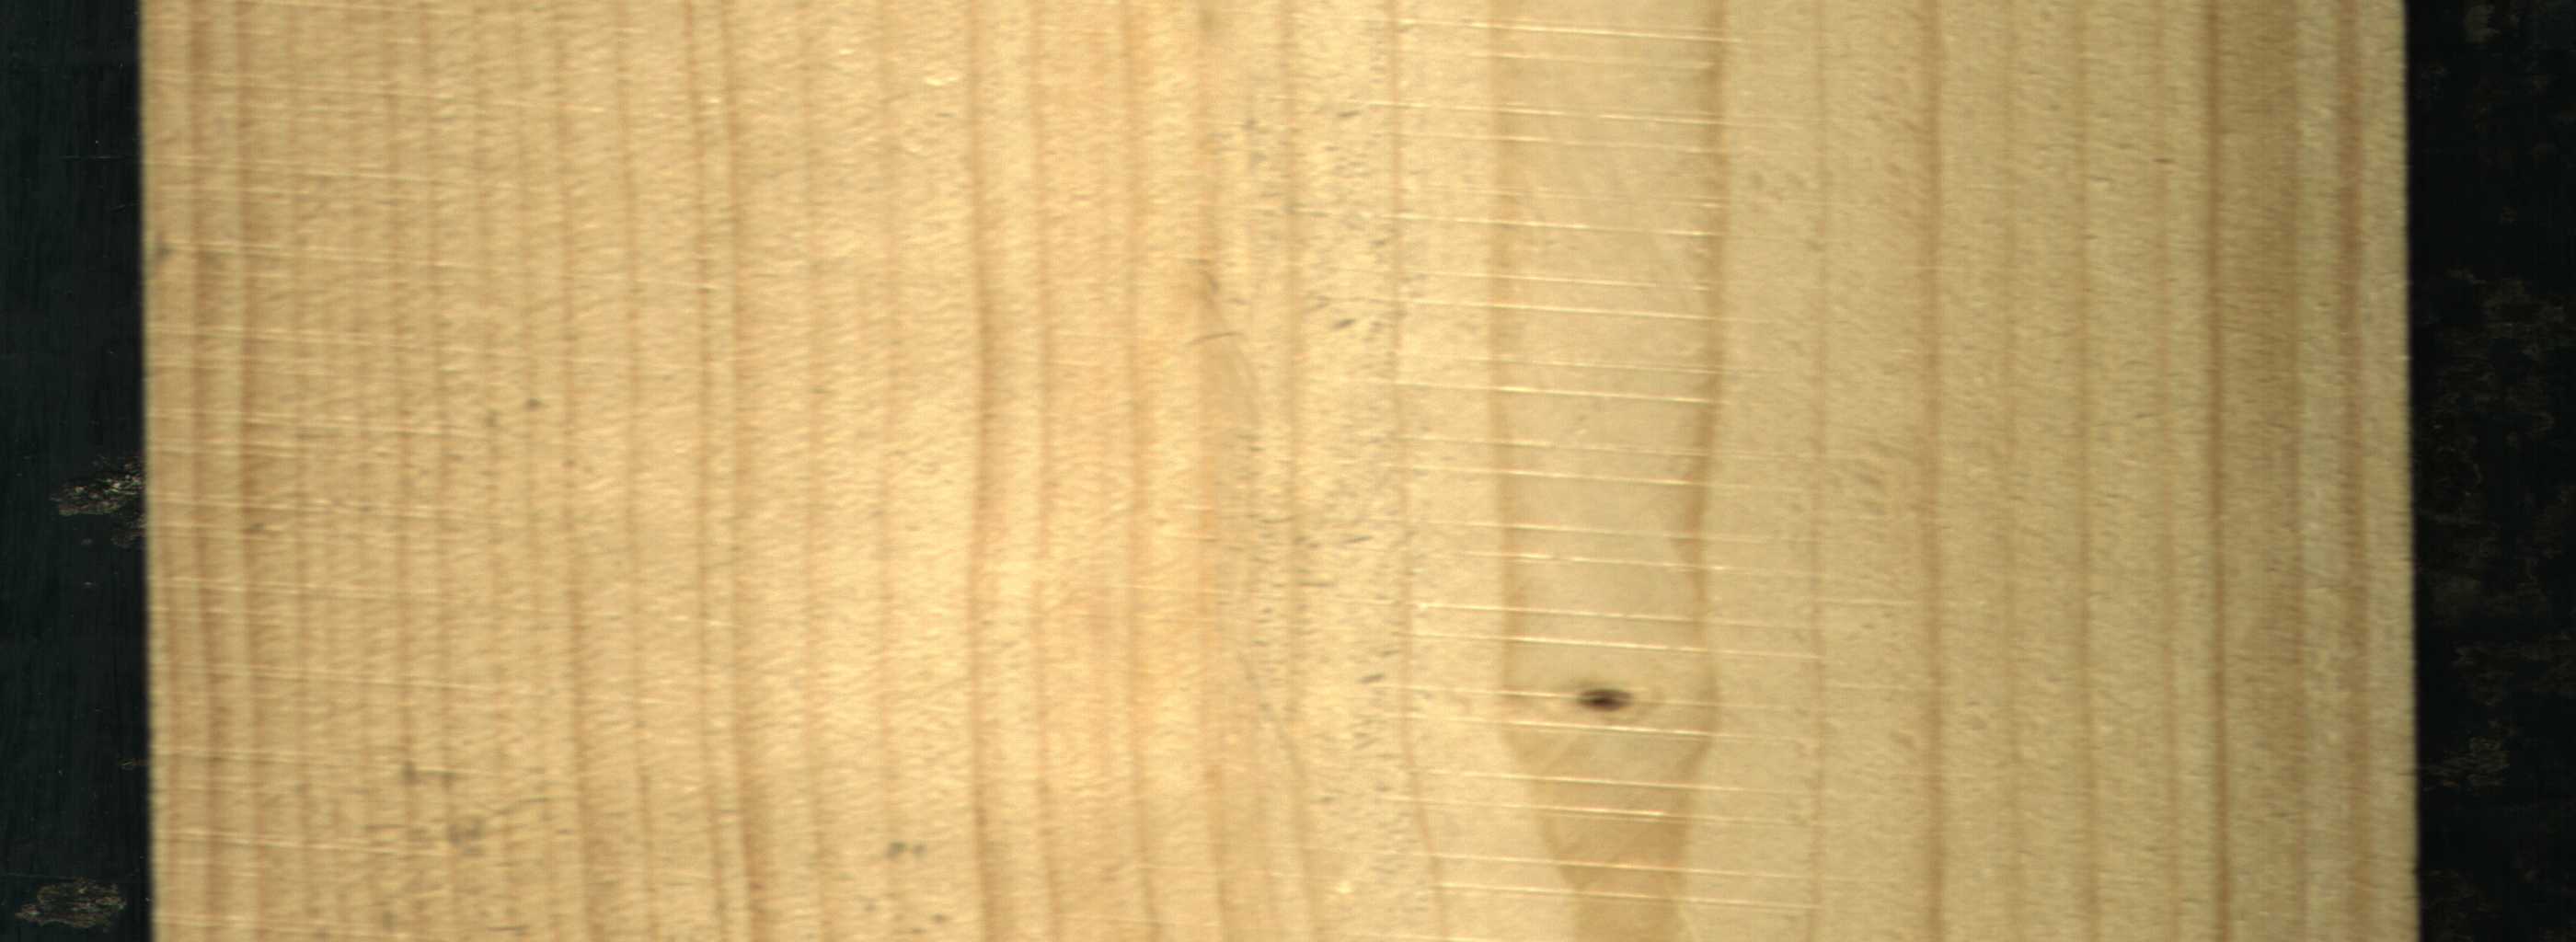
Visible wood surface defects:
Live_Knot